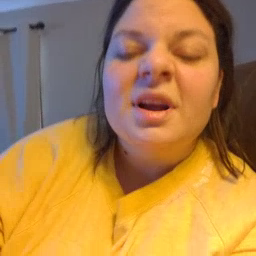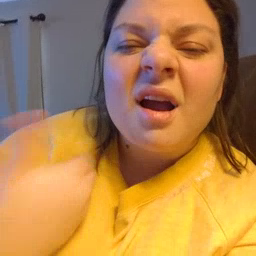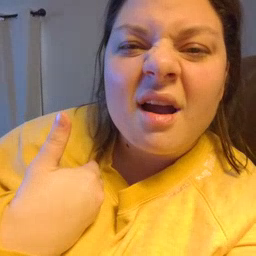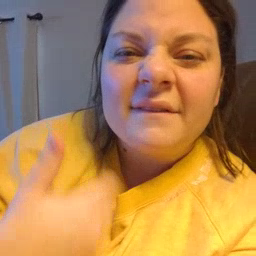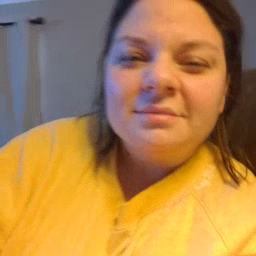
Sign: have